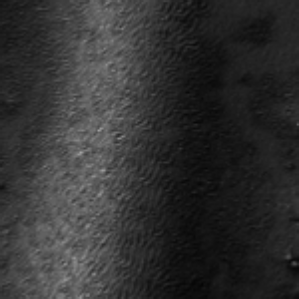
Label: frost